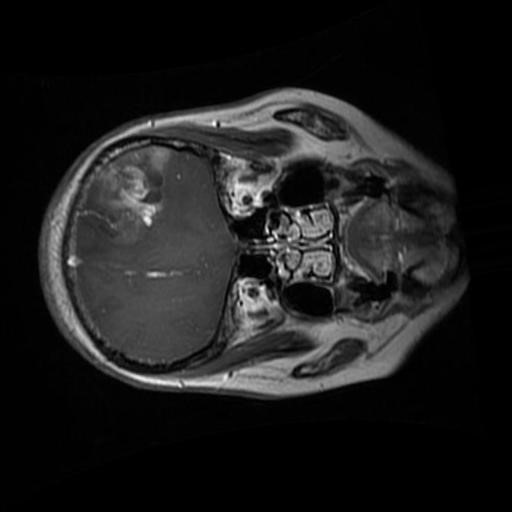
Label: brain_glioma